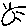
Label: sun